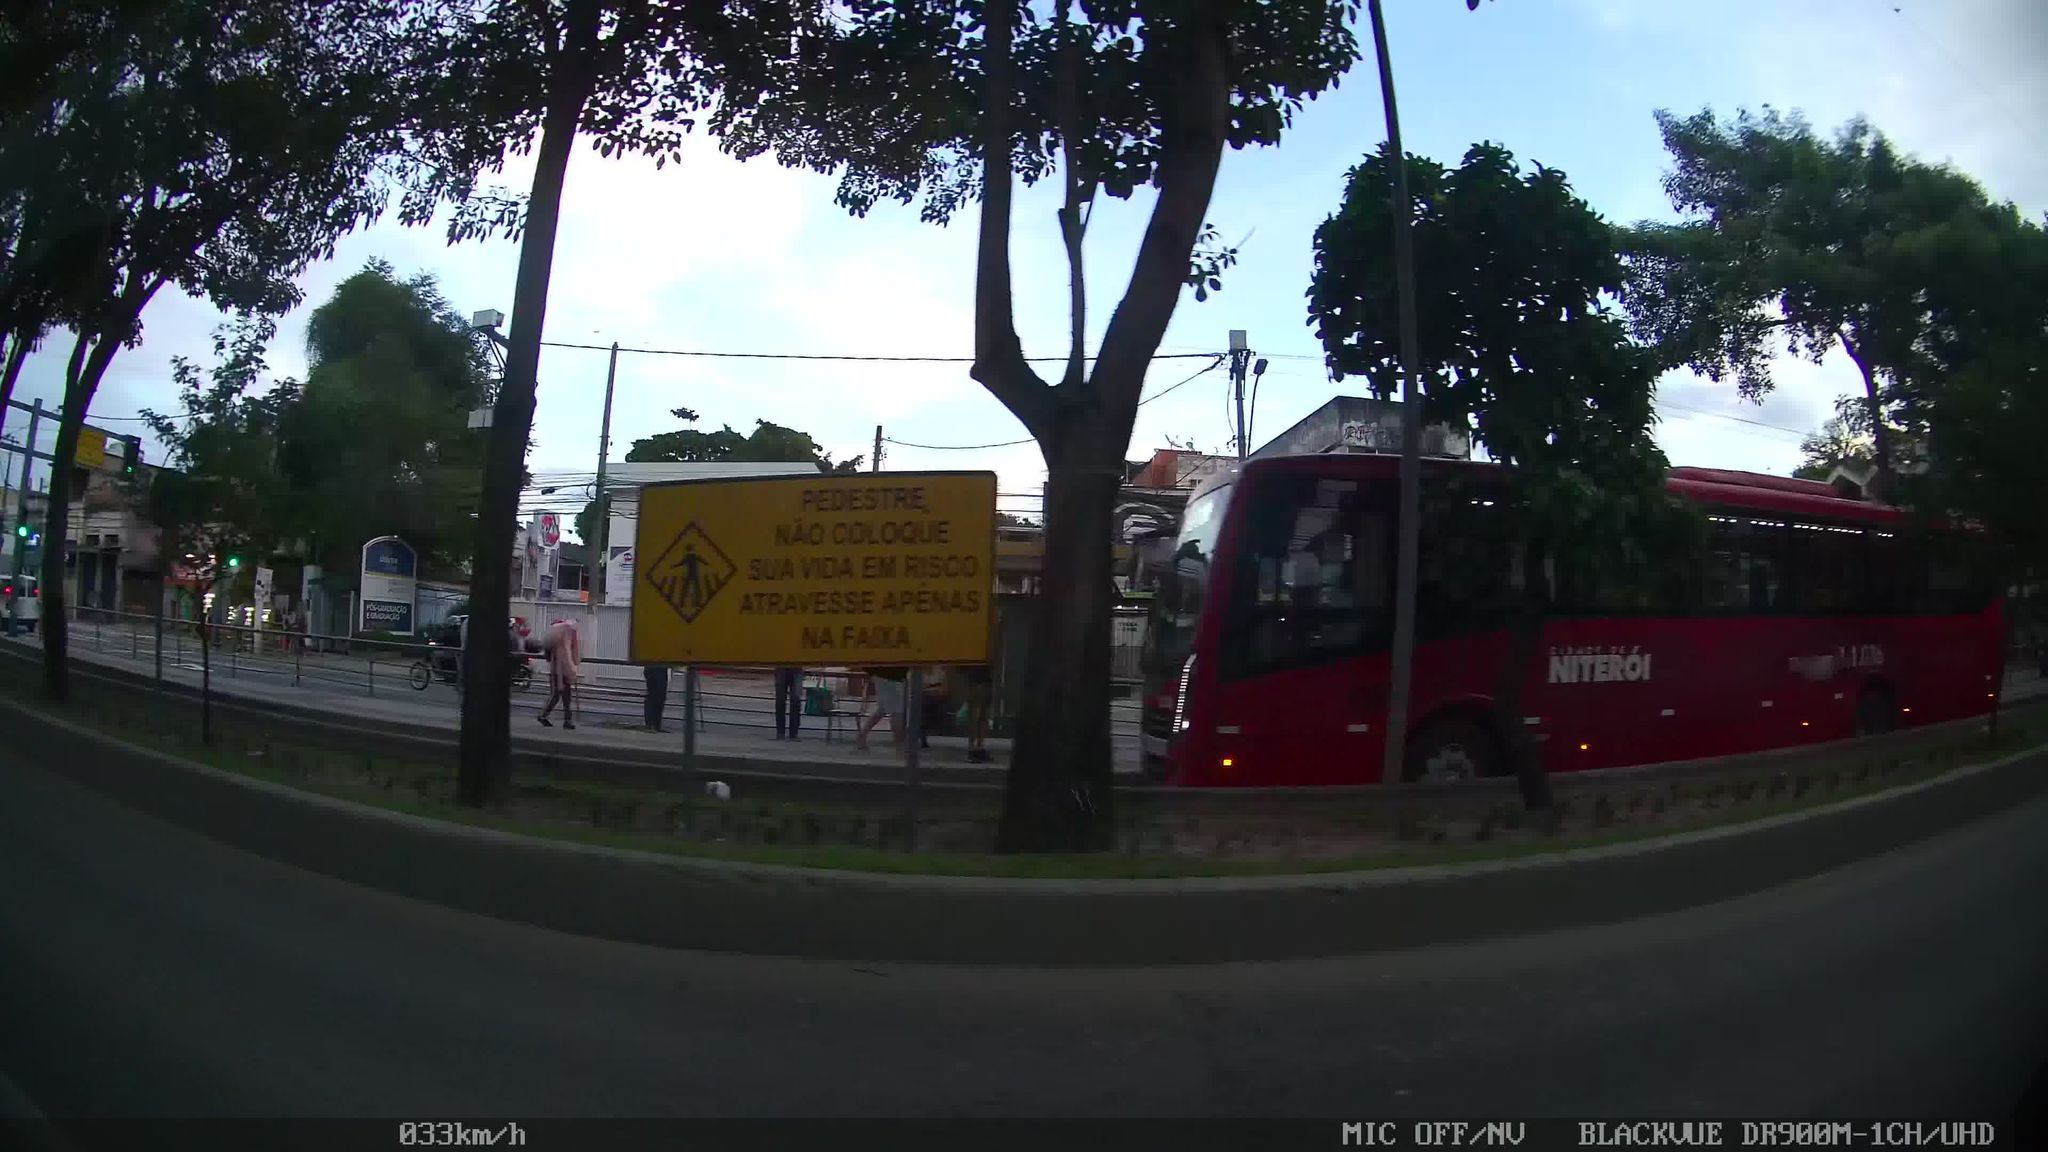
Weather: clear
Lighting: day
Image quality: good
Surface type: driving surface
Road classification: trunk
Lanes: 3
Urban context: urban centre
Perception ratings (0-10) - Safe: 4.67, Lively: 2.75, Beautiful: 6.12, Boring: 0.84, Depressing: 3.69, Wealthy: 1.19